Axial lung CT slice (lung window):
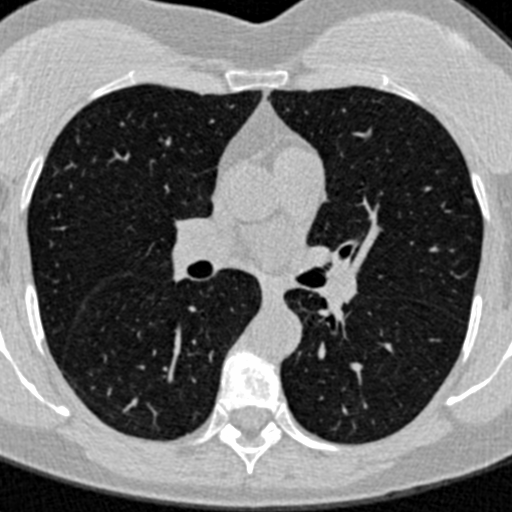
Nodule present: no